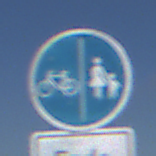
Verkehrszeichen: GetrennterRadUndGehwegRadwegLinks
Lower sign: HinweisDurchVerbaleAngabe2
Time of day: MorningAfternoon
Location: Outdoor (Nature)
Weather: PartlyCloudy
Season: NotSpecified
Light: Natural